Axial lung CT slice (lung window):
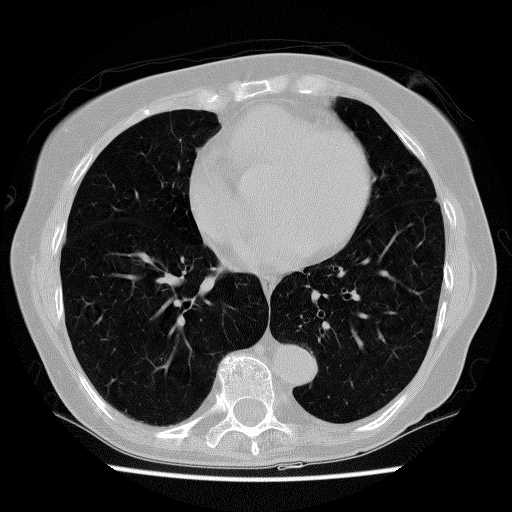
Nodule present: no